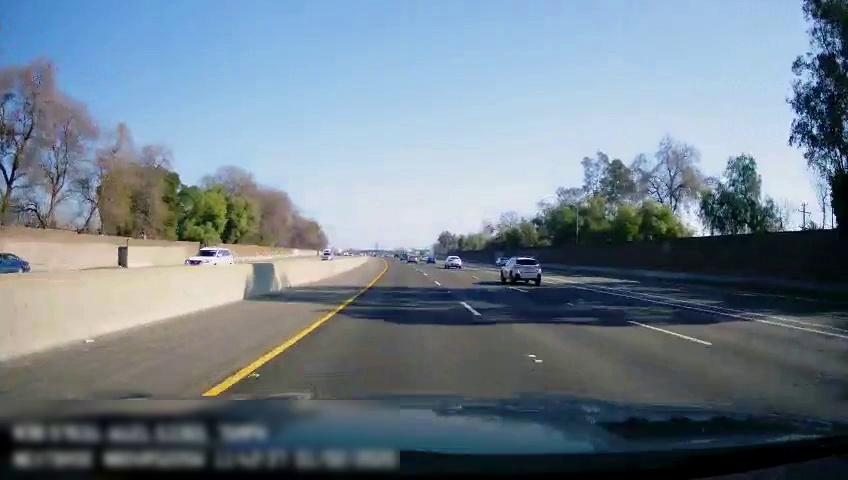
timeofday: Day
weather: Sunny
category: Vehicles | Car
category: Vehicles | SUV
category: Drivable Space
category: Vehicles | Car
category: Vehicles | SUV
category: Vehicles | Car
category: Lanes | Current Lane
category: Lanes | Current Lane
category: Lanes | Current Lane
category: Lanes | Alternate Lane
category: Lanes | Alternate Lane